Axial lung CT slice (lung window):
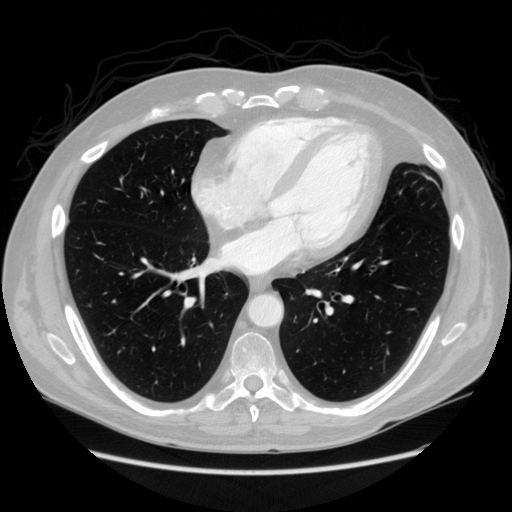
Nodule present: no